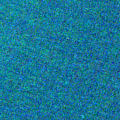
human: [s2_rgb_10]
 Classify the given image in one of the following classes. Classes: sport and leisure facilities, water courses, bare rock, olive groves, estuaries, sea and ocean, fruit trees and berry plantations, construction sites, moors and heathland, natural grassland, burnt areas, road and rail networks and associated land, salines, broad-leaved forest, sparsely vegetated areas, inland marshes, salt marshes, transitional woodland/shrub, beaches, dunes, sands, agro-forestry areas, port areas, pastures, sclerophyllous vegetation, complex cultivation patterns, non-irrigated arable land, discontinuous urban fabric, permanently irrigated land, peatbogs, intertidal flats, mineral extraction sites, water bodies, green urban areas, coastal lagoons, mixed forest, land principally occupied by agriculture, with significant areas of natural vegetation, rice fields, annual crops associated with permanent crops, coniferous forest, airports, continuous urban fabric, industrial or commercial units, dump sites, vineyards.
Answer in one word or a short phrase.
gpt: sea and ocean